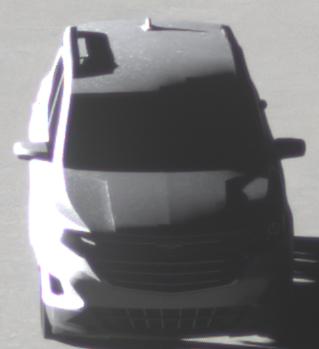
Make: Chevrolet
Model: Equinox
Detailed model: Gen. 2
Model produced from: 2015
Model produced until: 2017
Doors: 5
Color: white
Road condition: dry road
Daytime: sunrise or sunset
Contrast: high contrast